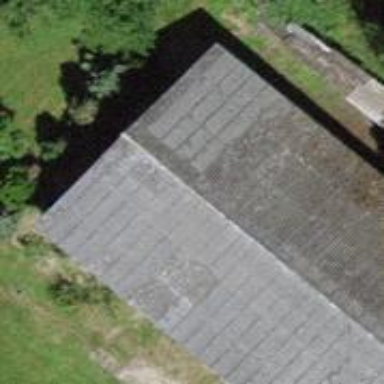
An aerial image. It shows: View of roof of building.